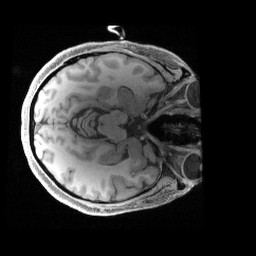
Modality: T1w
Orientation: axial
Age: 37
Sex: female
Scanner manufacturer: siemens
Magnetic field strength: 3 T
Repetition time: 2.4 s
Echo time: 0.00241 s